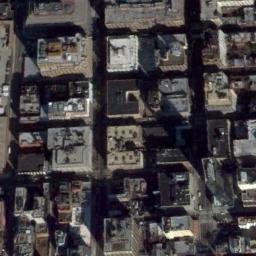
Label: commercial_area